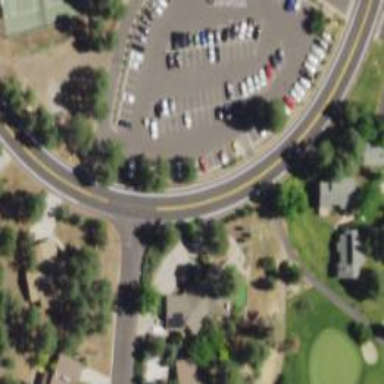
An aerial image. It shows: Path for golf carts.